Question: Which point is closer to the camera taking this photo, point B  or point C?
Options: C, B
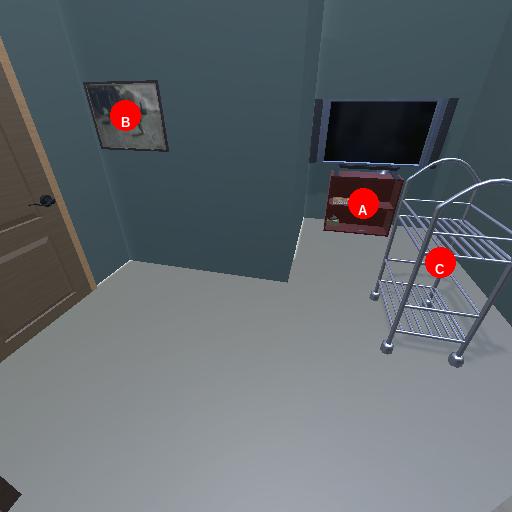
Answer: C